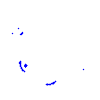
Particle: kaon